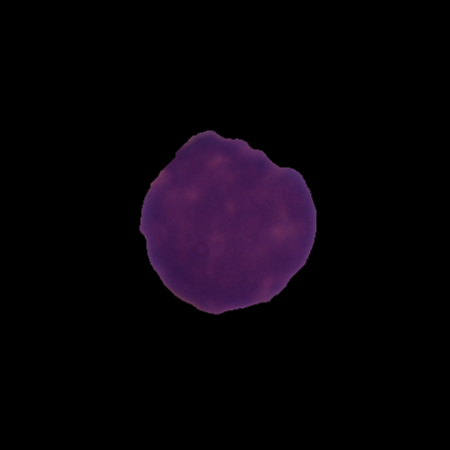
Label: healthy